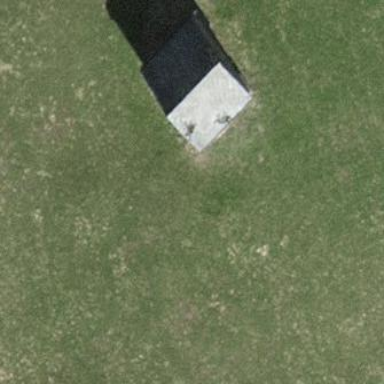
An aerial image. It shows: Shed building.